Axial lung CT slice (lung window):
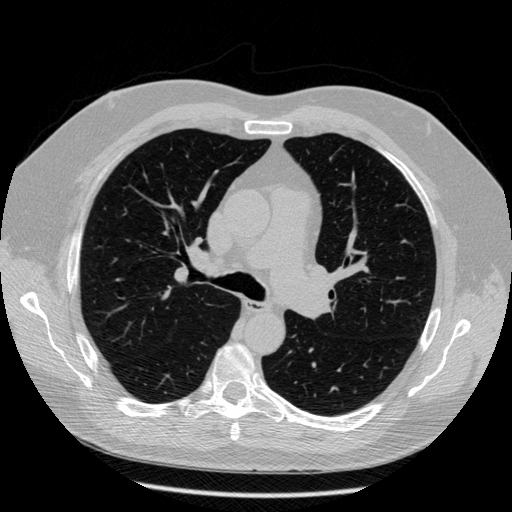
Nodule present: no